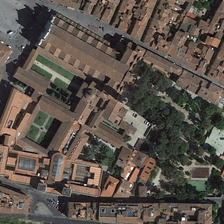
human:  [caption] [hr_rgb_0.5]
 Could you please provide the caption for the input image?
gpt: many buildings are near a large church with some green trees .

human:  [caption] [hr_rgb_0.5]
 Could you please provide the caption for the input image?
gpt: many buildings are near a large church with some green trees .

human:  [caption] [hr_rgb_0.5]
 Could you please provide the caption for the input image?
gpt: many buildings are near a large church with some green trees .

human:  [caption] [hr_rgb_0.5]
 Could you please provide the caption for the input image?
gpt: many buildings are near a large church with some green trees .

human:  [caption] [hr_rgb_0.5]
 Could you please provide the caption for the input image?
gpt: many buildings are near a large church with some green trees .